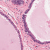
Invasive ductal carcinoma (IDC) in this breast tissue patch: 0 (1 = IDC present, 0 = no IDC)